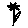
Label: flower